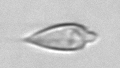
Label: Oxytoxum